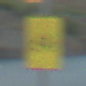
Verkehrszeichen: RadverkehrOhnePfeilsymbol
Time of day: MorningAfternoon
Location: Outdoor (Nature)
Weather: PartlyCloudy
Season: NotSpecified
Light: Natural